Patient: sex F, age 61
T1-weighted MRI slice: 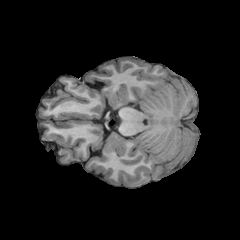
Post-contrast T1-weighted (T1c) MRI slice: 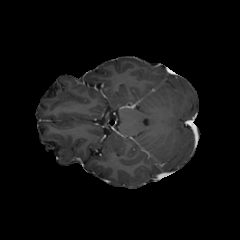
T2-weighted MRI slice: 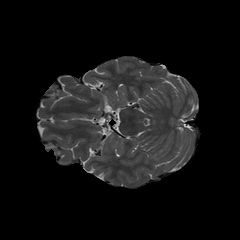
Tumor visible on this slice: no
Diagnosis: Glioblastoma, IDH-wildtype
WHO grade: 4